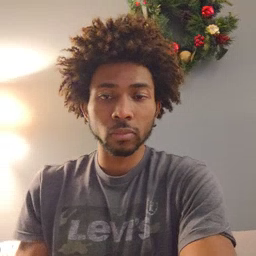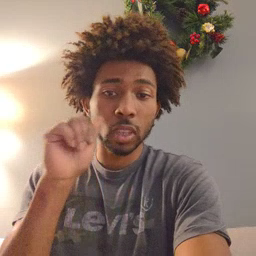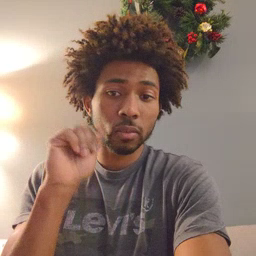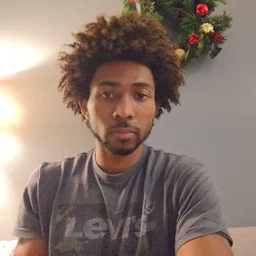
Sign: aunt